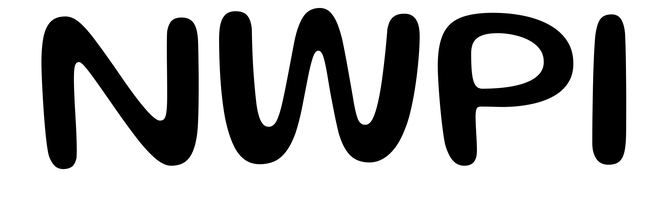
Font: Gluten_Regular